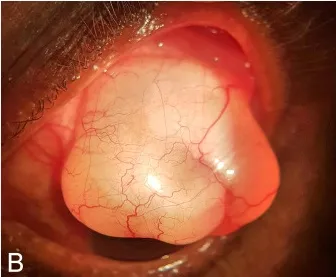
Bleb morphology. High bleb extending posteriorly up to fornix.
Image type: ophthalmic_imaging (slit_lamp_photograph)